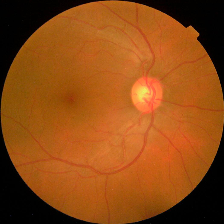
Diabetic retinopathy grade: No DR